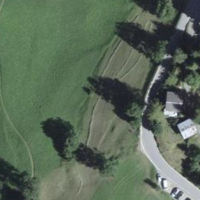
EUNIS habitat code: 24
Species observed at this site:
Allium carinatum
Corvus corax